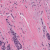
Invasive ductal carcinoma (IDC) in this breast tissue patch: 1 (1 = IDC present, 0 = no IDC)